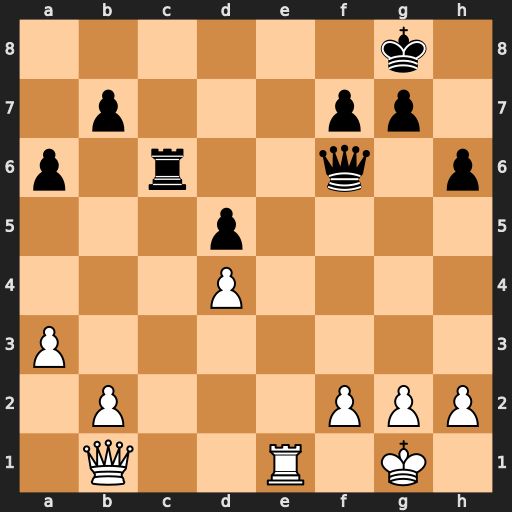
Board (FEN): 6k1/1p3pp1/p1r2q1p/3p4/3P4/P7/1P3PPP/1Q2R1K1
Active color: w
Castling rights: -
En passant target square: -
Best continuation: Re8#